Question: When I generate an RTF report with Jasper each text field and static text that I declared in JRXML are converted in Text Boxes
[
I need to generate an base64 then and send to an webservice which were build from other people. The problem is that this webservice did not process those text boxes which Jasper generate.
As far as I realize this is not an Jasper problem it is an problem from Webservice's API which do not process that component however is there some configuration to generate reports in Jasper without this text boxes just text and enters?
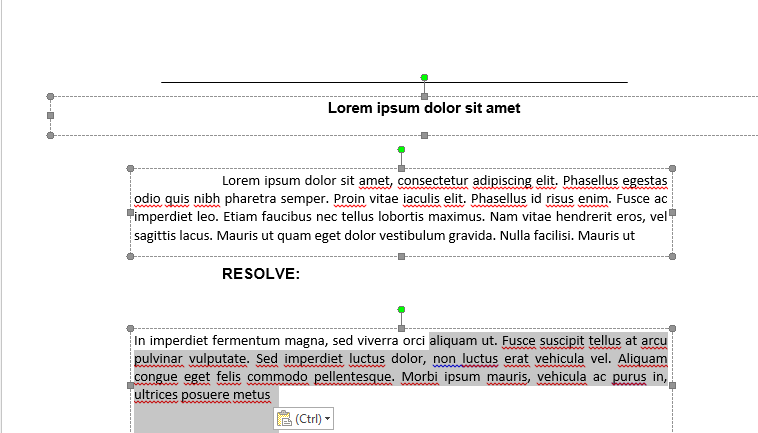
Answer: Acording <URL>
> Unfortunately there's no possibility to avoid RTF textboxes at the moment.Due to pixel-perfect output requirements, the RTF exporter in JR is based on textbox-layout.
So I will try anoter RTF exporter